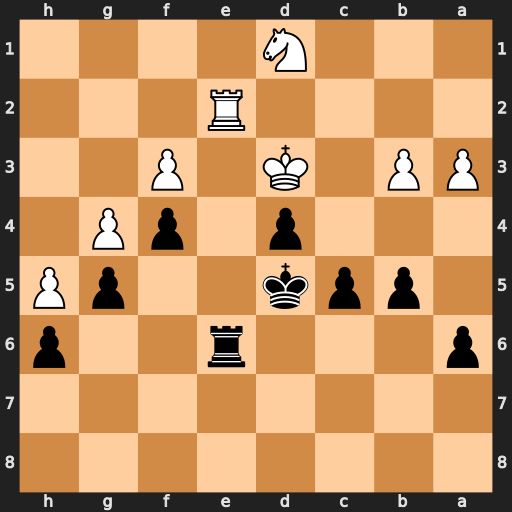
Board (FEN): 8/8/p3r2p/1ppk2pP/3p1pP1/PP1K1P2/4R3/3N4
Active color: b
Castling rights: -
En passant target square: -
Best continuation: c4+ Kd2 c3+ Kd3 Rxe2 Kxe2 c2